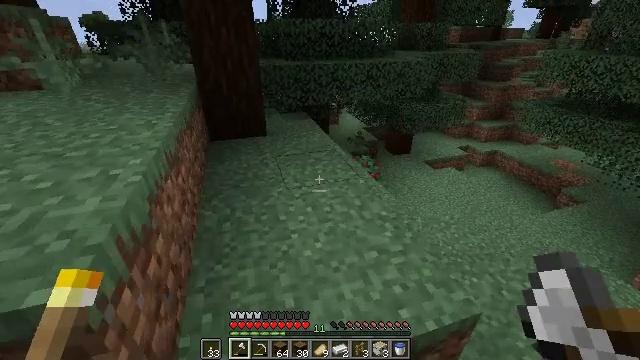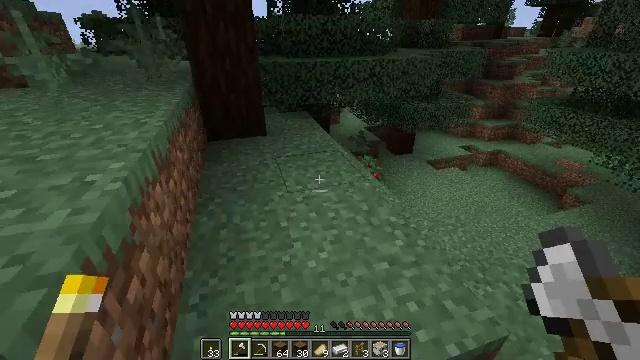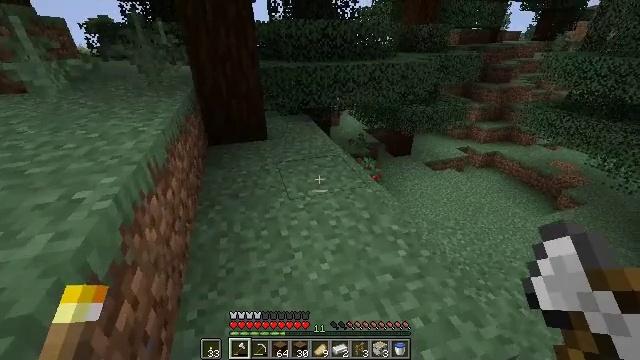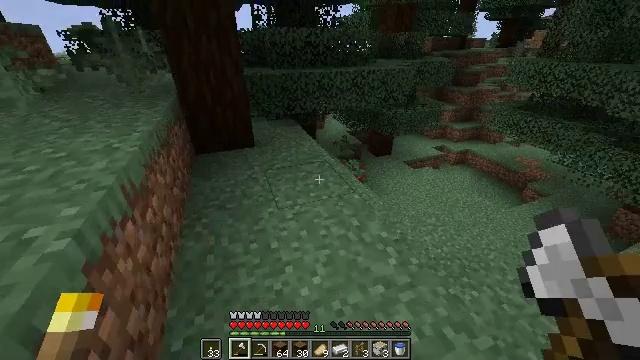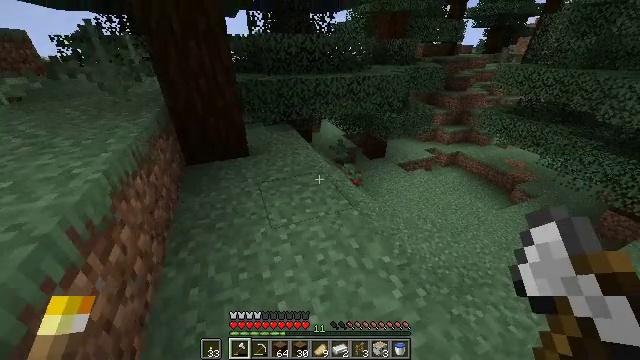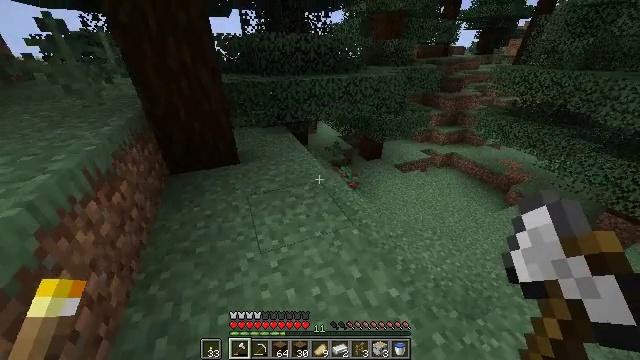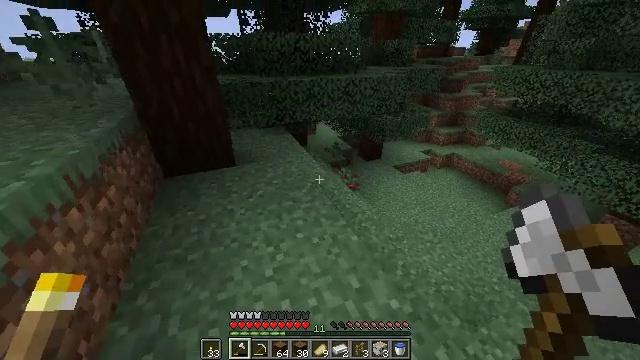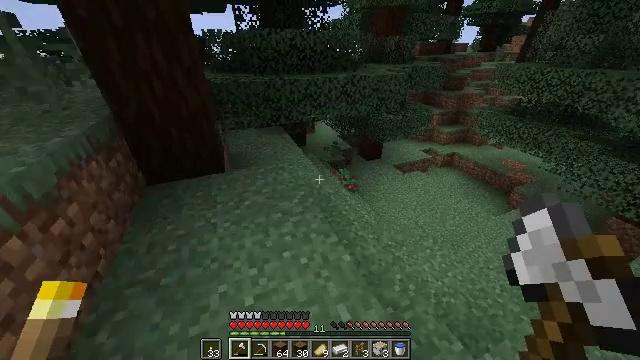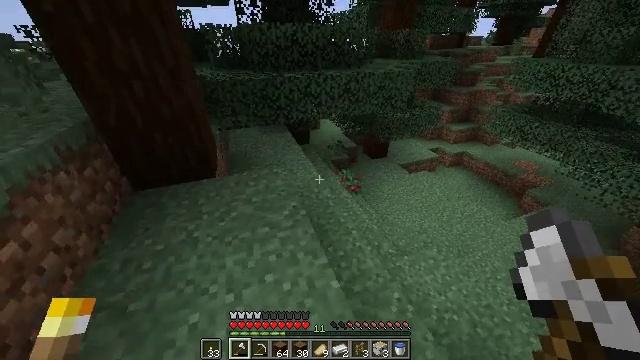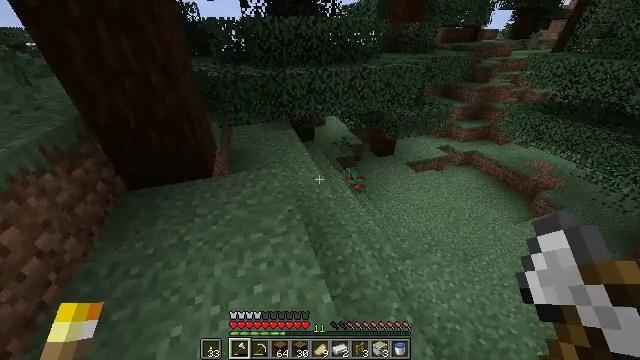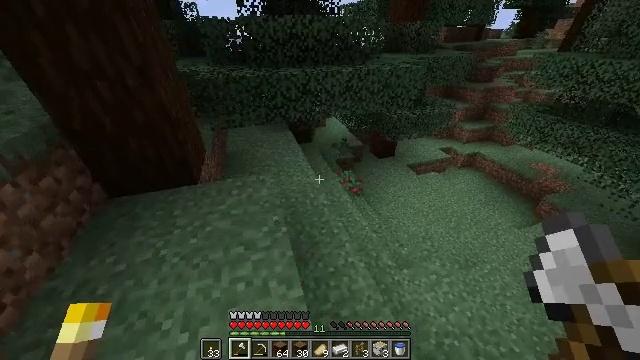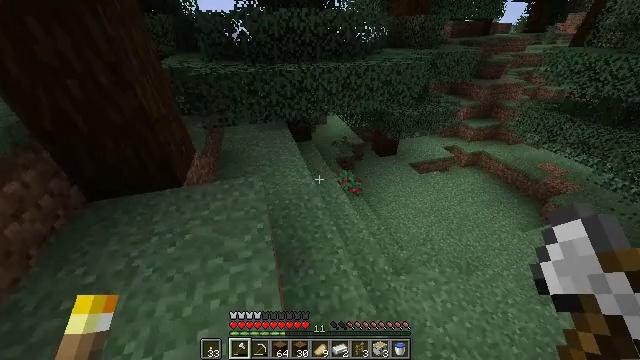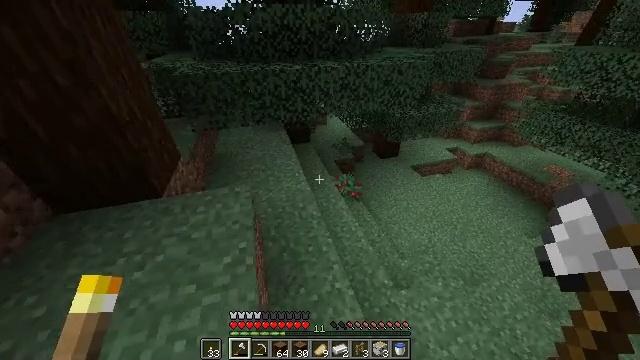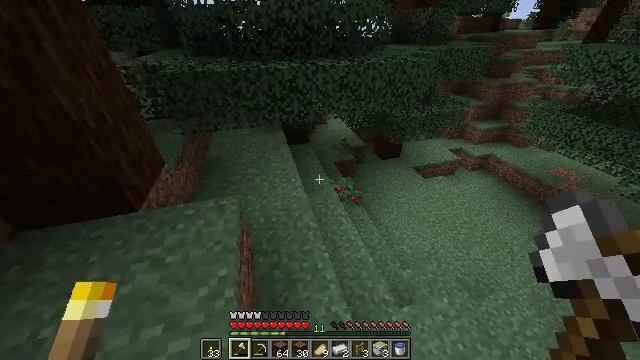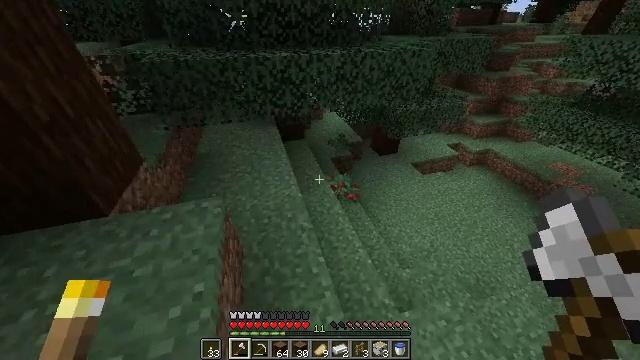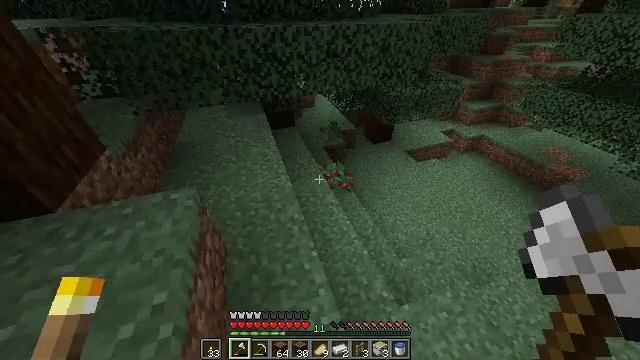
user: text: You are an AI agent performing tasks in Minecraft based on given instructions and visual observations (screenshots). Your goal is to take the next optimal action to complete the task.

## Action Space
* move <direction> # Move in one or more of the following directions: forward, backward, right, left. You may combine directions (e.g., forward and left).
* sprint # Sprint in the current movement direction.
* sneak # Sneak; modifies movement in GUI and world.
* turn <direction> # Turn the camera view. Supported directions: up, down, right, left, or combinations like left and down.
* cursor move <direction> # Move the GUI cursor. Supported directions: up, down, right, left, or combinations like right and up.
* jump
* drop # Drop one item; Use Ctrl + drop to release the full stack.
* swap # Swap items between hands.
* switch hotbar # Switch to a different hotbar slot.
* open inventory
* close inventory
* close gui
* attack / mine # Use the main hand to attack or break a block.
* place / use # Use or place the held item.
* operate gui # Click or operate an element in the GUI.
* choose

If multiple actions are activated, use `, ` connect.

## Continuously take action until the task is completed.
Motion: motion action
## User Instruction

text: Gather sweet berries from the bush.
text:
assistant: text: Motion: move forward, sprint
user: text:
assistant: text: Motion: move forward, sprint
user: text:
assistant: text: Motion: move forward, sprint, turn right
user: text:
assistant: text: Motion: move forward, sprint, turn right
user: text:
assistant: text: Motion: move forward, sprint, turn right
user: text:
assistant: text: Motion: move forward and move right, sprint
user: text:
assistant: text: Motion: move forward and move right, sprint
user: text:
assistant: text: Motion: move forward and move right, sprint, turn left and down
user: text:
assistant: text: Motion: move forward and move right, sprint, turn left and down
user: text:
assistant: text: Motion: move forward and move right, sprint
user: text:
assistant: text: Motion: move forward, sprint, turn left and down
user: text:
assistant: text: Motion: move forward, sprint
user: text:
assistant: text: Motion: move forward, sprint
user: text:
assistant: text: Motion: move forward, sprint, turn down
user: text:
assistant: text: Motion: move forward, sprint, turn right and down
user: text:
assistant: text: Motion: move forward and move right, sprint, turn down
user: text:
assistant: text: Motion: move forward and move right, sprint
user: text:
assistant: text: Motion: move forward and move right, sprint
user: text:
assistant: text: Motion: move forward, sprint
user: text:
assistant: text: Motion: move forward and move right, sprint
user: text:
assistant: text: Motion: move forward and move right, sprint, turn left
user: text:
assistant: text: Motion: move forward and move right, sprint, turn left
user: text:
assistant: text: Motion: move forward, sprint, turn left
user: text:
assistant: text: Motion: move forward, sprint, turn left and down, attack / mine
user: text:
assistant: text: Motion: move forward and move right, sprint, attack / mine
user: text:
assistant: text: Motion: move forward and move right, sprint, attack / mine
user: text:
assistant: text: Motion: move forward and move right, sprint, turn left
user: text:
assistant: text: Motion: move forward, sprint, turn left
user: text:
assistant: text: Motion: move forward, sprint, turn left
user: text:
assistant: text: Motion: move forward, sprint, turn left